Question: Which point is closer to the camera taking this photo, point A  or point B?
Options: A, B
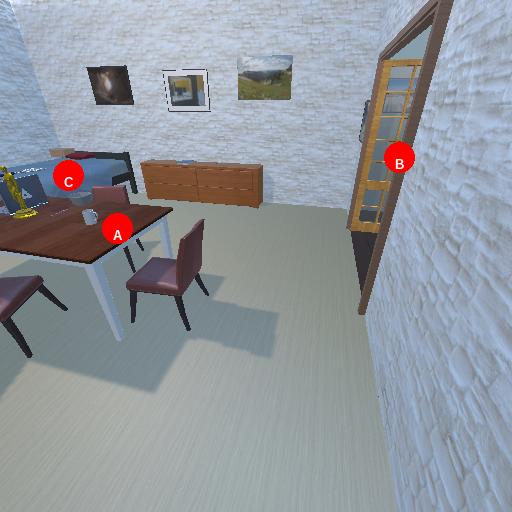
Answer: A